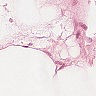
Metastatic tissue present: no